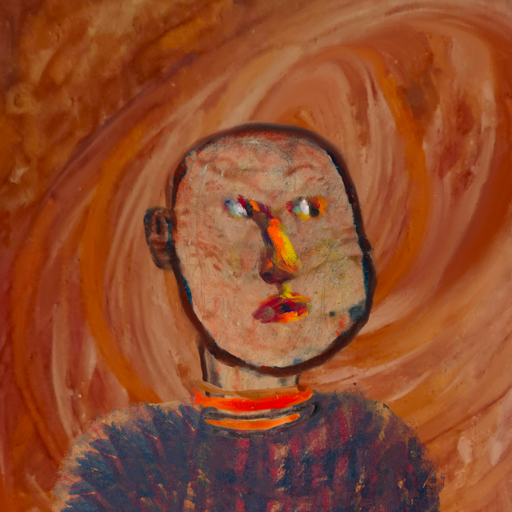
Background: Pious_Lady, Head And Neck Side: Orphan, Face Side: An_Impression, Bust: In_The_Sun, Hair Side: Blank, Head Accessory: Blank, Second Necklace: Blank, Necklace: Experience, Baby: Blank